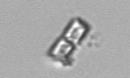
Label: Bacillariophyceae_morphotype1